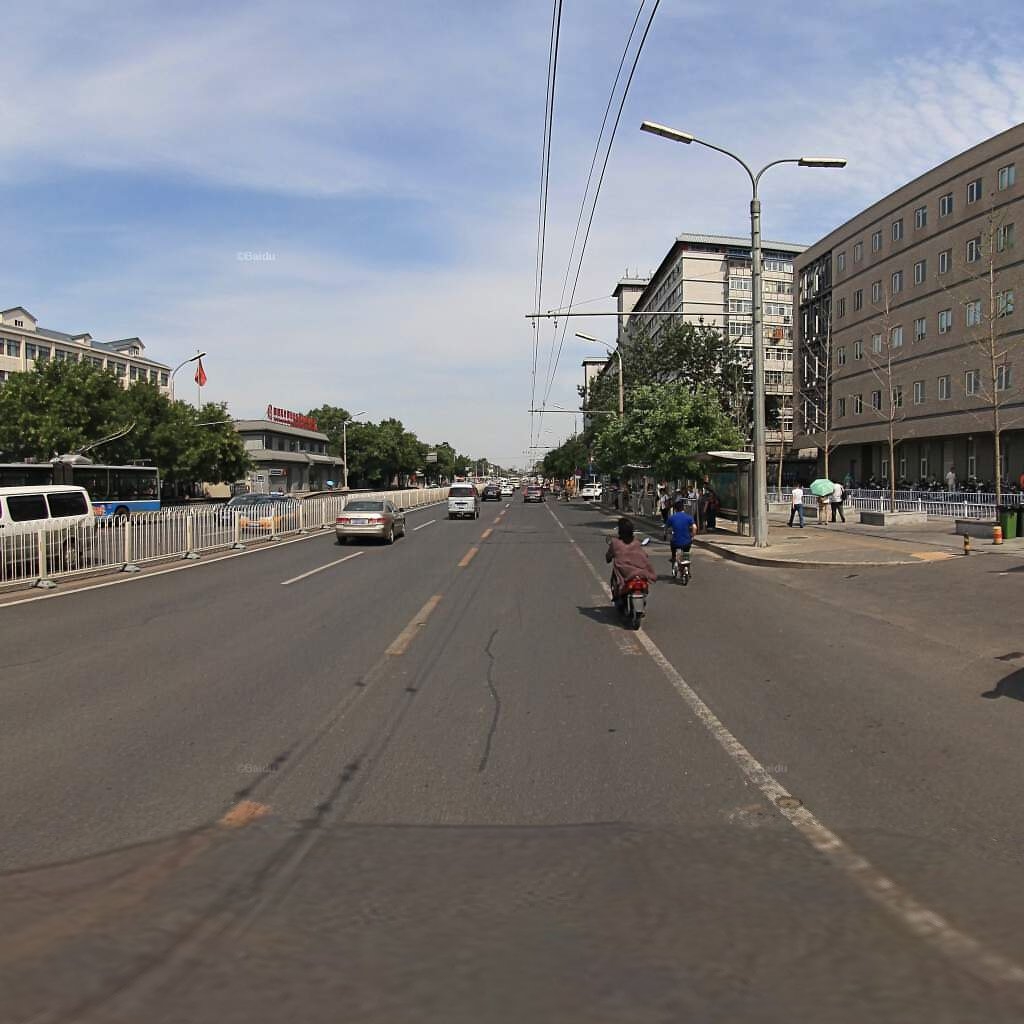
Region: Xicheng
Road damage annotations: longitudinal crack, longitudinal patch